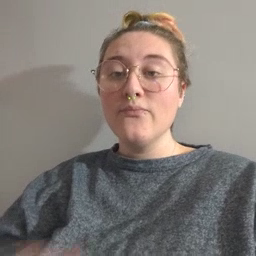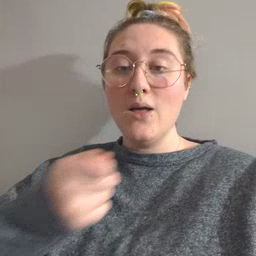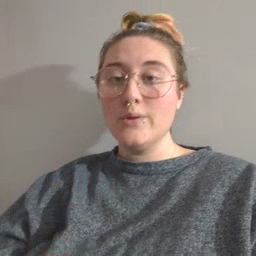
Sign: vacuum